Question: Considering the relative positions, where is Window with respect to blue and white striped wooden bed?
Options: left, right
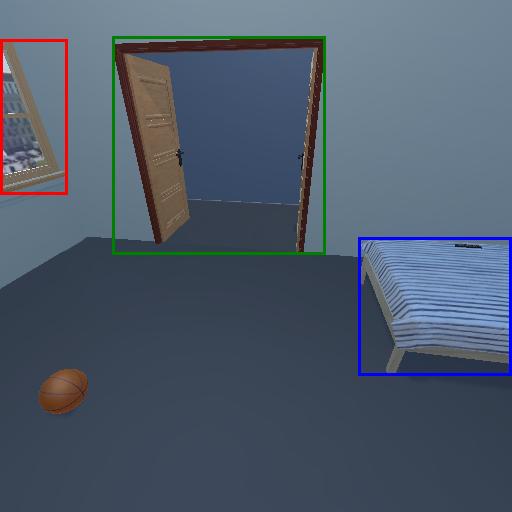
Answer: left